高一 · 计数
某校开展 “爱我母校, 爱我家乡” 摄影比赛, 9 位评委为某参赛作品给出的分数的茎叶图如图, 记分员去掉一个最高分和一个最低分后, 算得平均分为 91 分, 复核员在复核时, 发现有一个数字 (茎叶图中的 $\mathrm{x}$ ) 无法看清, 若记分员计算无误, 则数字 $\mathrm{x}$ 应该是

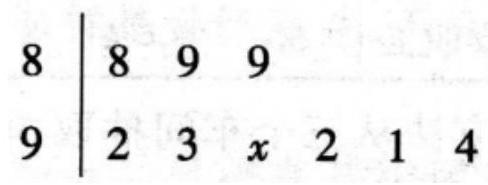
答案: 1
解析: 平均分为 91 分, . 总分应为 637 分. 由于需要去掉一个最高分和一个最低分,故需要分类讨论:

(1)若 $x \leqslant 4$, 则 $89+89+92+93+92+91+90+x=637$, 所以 $x=1$;

(2) 若 $x>4$, 则 $89+89+92+93+92+91+94=640 \neq 637$, 不符合题意. 故填 1 .

故答案为:1